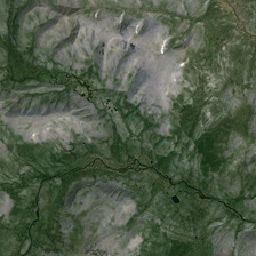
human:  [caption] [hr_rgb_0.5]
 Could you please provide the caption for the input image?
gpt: Several rivers flow under the mountain.

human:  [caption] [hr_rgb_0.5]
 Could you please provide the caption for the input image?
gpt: The river flows through the mountains.

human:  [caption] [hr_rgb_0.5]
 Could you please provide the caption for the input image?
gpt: Several rivers run through the hill.

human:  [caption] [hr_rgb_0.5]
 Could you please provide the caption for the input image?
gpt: Many rivers flow down the hill.

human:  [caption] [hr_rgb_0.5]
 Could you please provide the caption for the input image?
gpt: Several rivers flow down the hill.